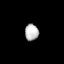
Tissue: lung
Cell type: Epithelial cells
Senescence score: 0.2401
Nuclear area (px): 218
Mean DAPI intensity: 186.954